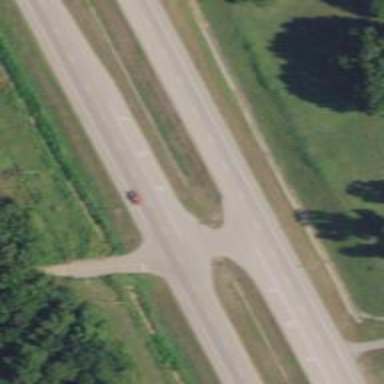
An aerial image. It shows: Trunk link highway.